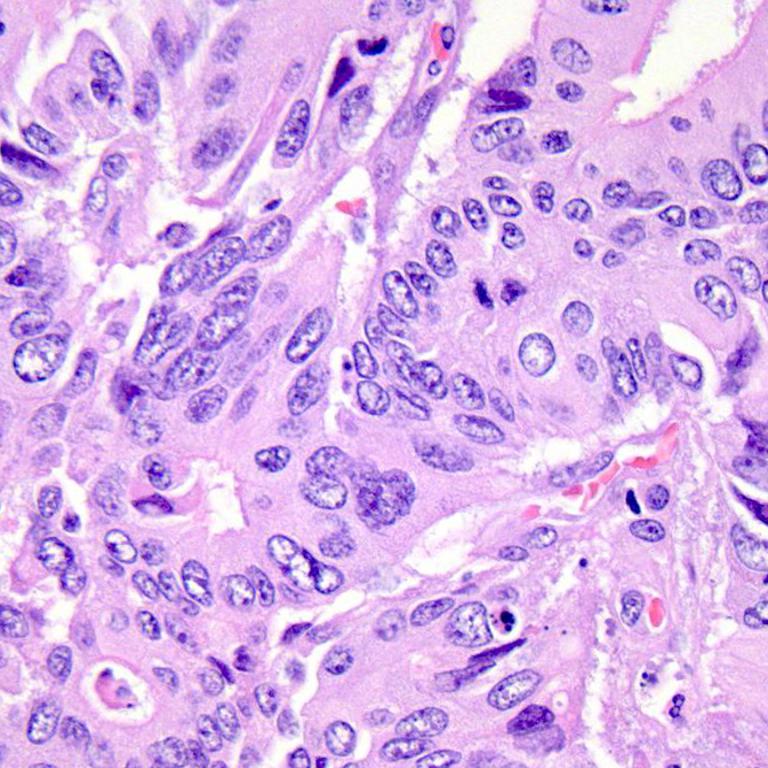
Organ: colon
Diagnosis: adenocarcinomas